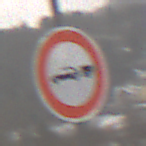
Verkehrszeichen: VerbotPersonenkraftwagenMitAnhaenger
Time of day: Midday
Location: Outdoor (Nature)
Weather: Overcast
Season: Winter
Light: Natural